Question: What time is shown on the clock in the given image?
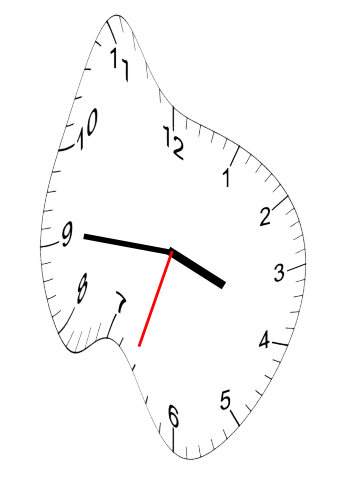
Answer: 03:45:33